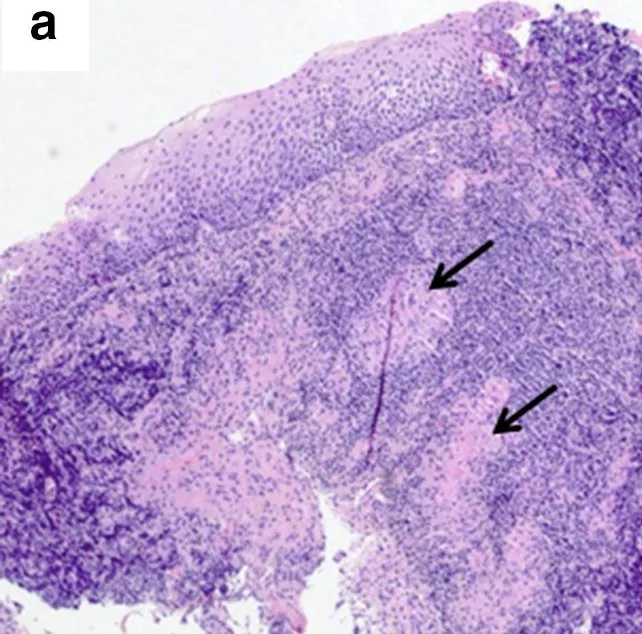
Histological findings.
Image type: pathology (h&e)